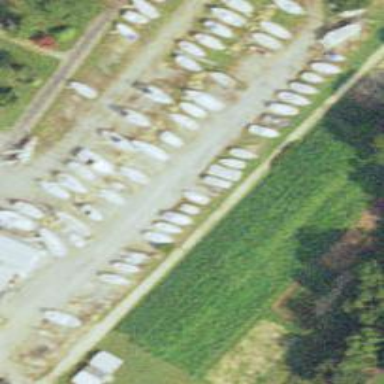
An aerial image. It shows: Boatyard along the waterway.